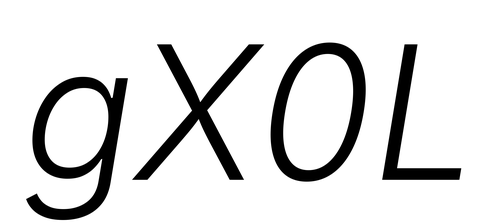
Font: Inter-Italic_Light_Italic